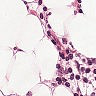
Metastatic tissue present: yes